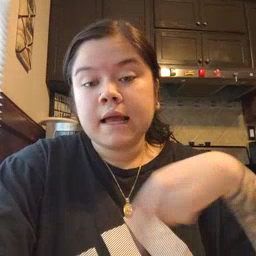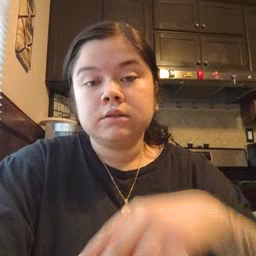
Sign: dance